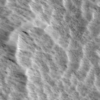
Label: not_dusty